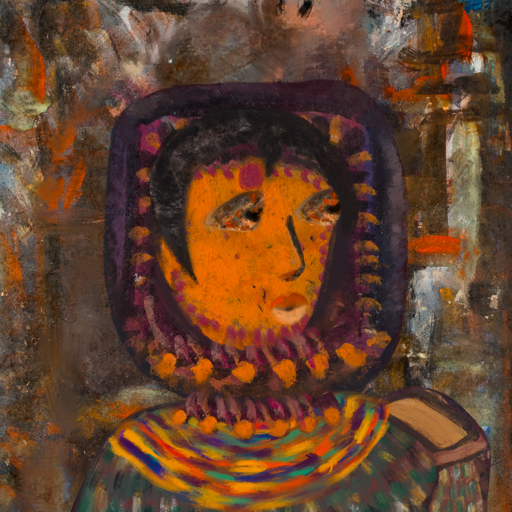
Background: GypsyQueen, Head And Neck Side: Doll_w_Hair, Face Side: Gypsy_Queen, Bust: After_Raid, Hair Side: Roy_Bahadur, Head Accessory: Blank, Second Necklace: An_Impression_2, Necklace: Doll, Baby: Blank